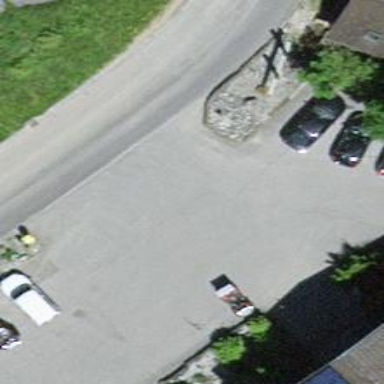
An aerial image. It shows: Parking aisle designated as service road.